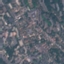
Land use / land cover: Residential